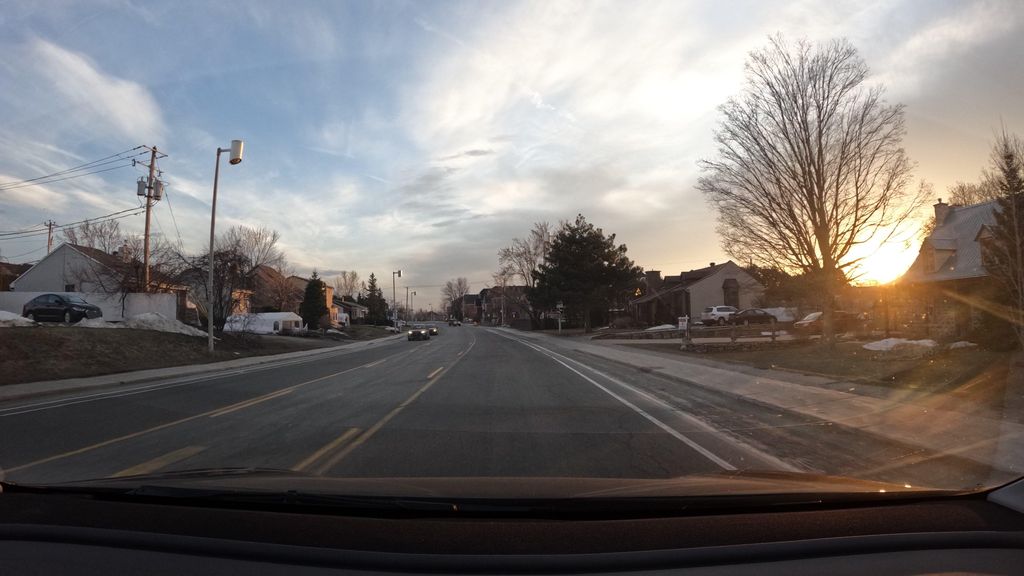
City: montreal